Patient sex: F
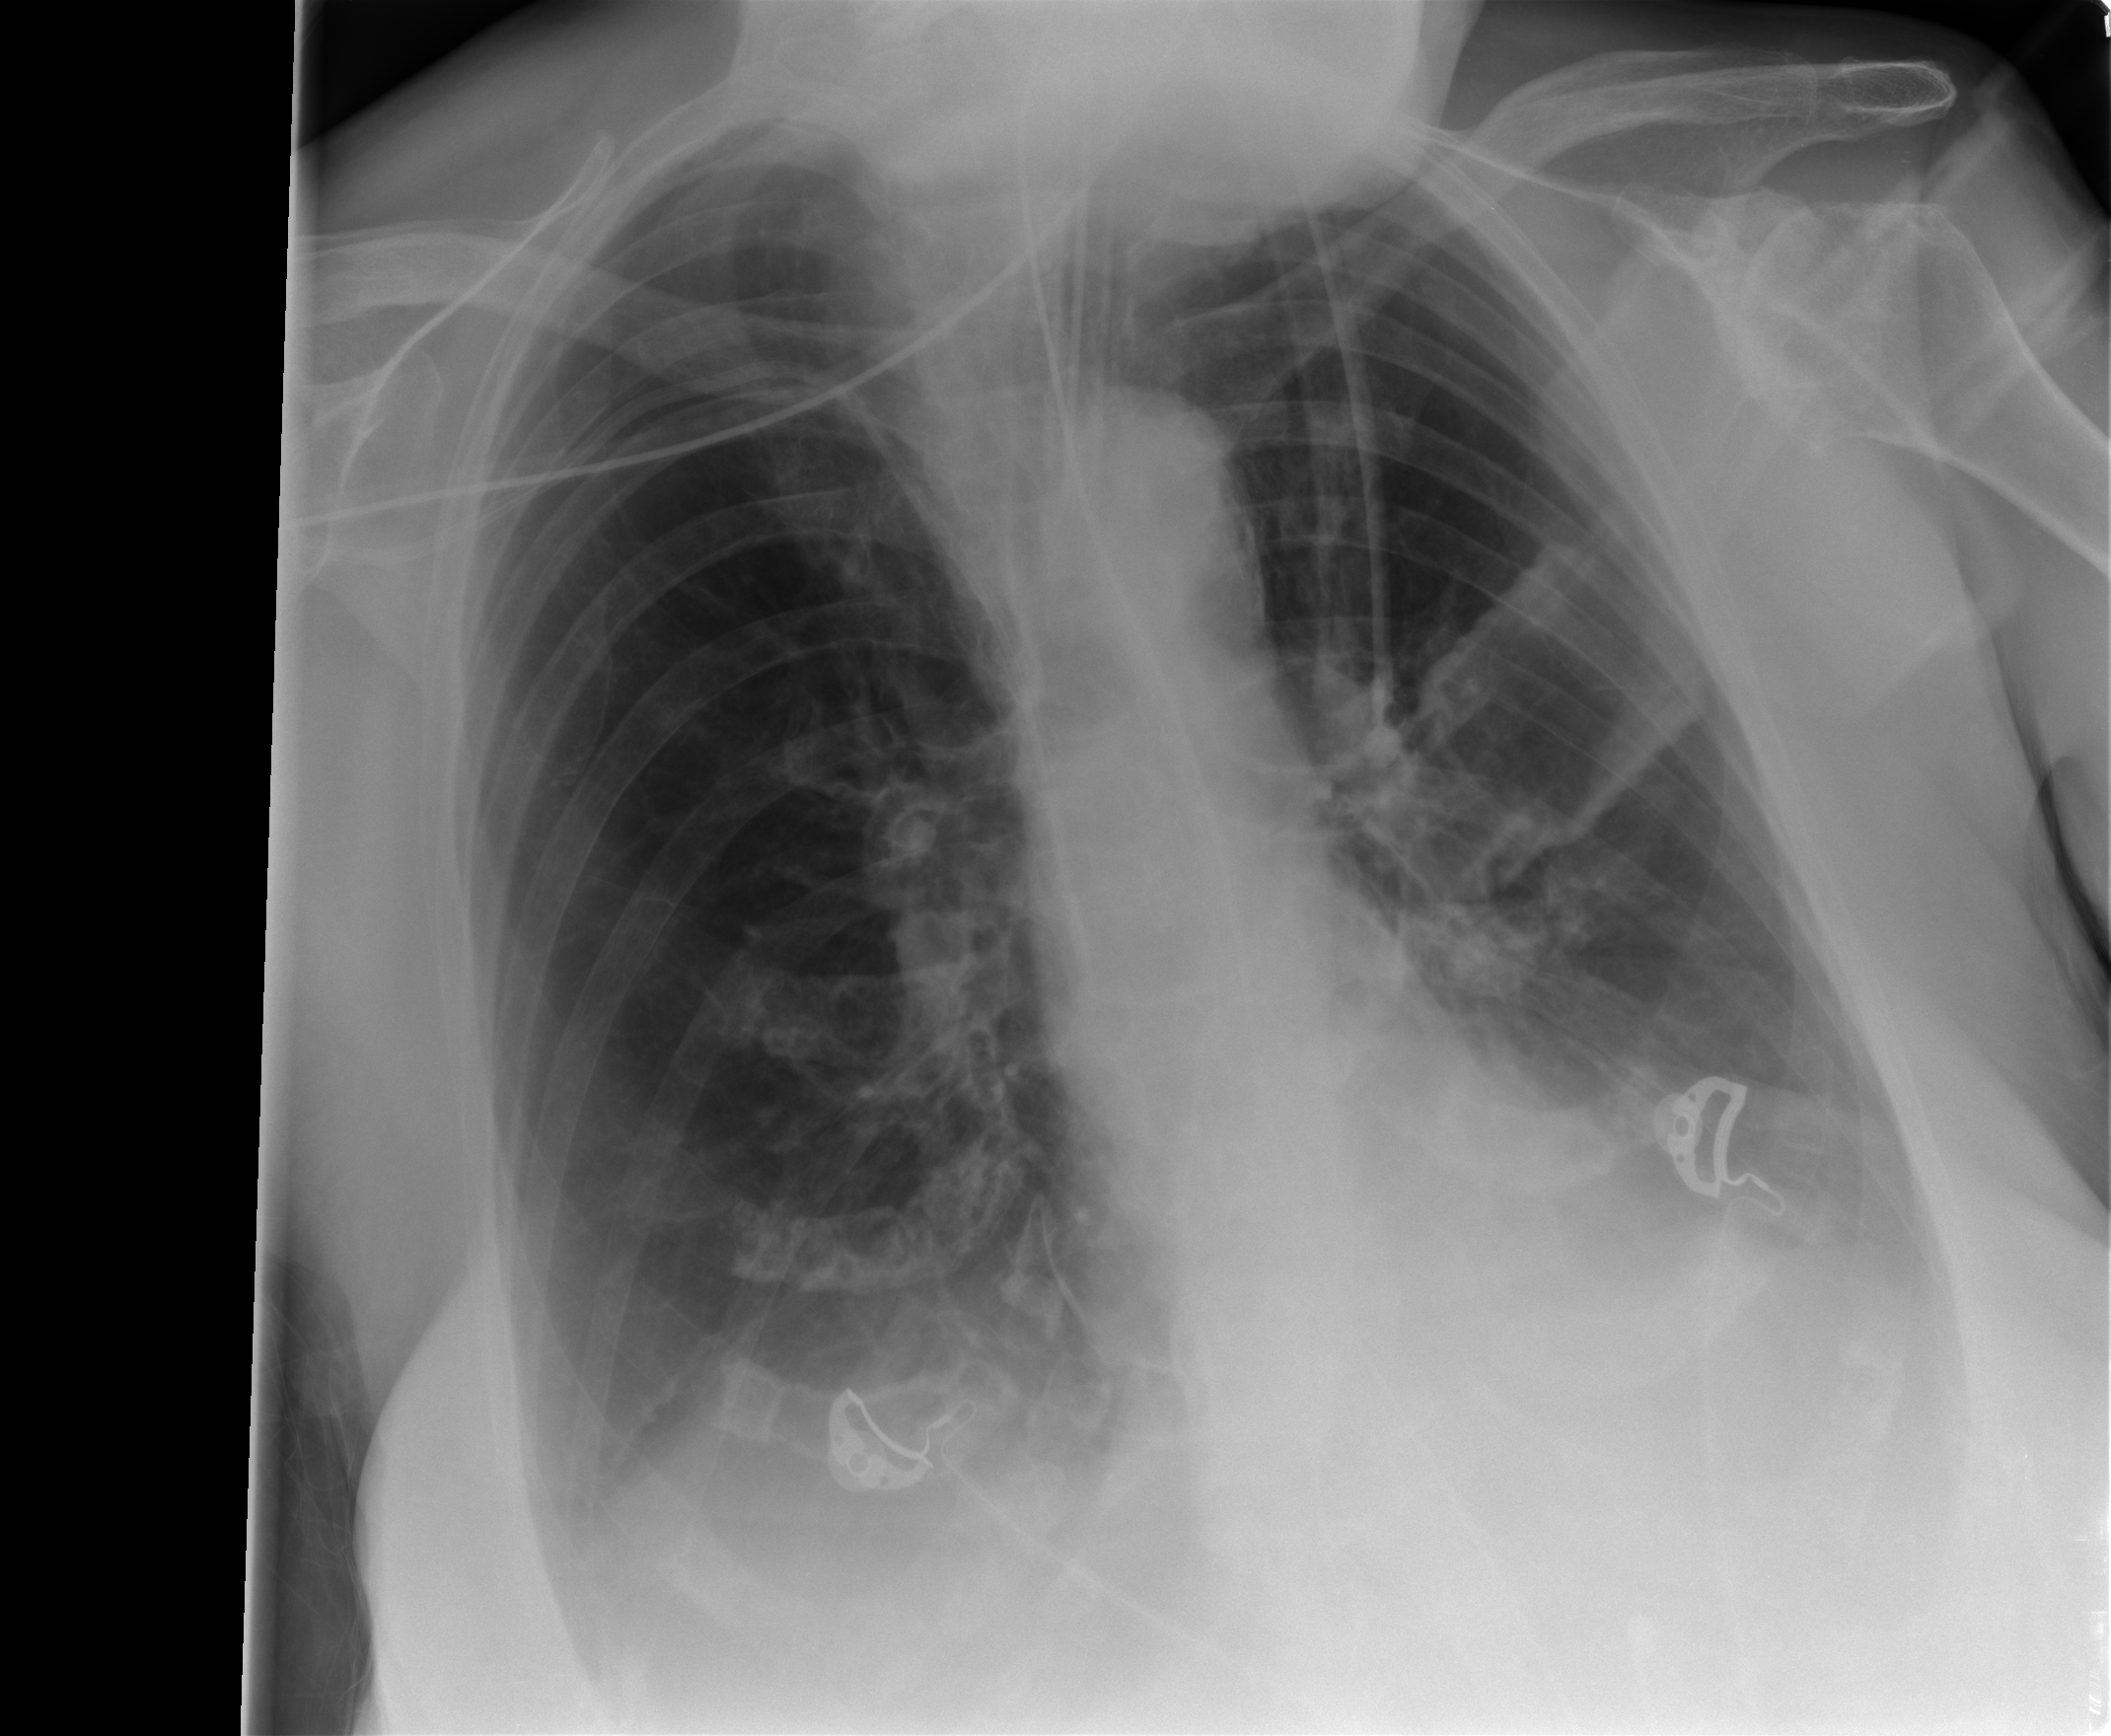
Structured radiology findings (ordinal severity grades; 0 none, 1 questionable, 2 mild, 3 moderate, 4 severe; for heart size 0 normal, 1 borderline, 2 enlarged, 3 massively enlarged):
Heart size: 0
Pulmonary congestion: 0
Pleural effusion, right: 0
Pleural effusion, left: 0
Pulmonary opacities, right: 0
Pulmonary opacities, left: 0
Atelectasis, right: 2
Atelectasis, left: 2